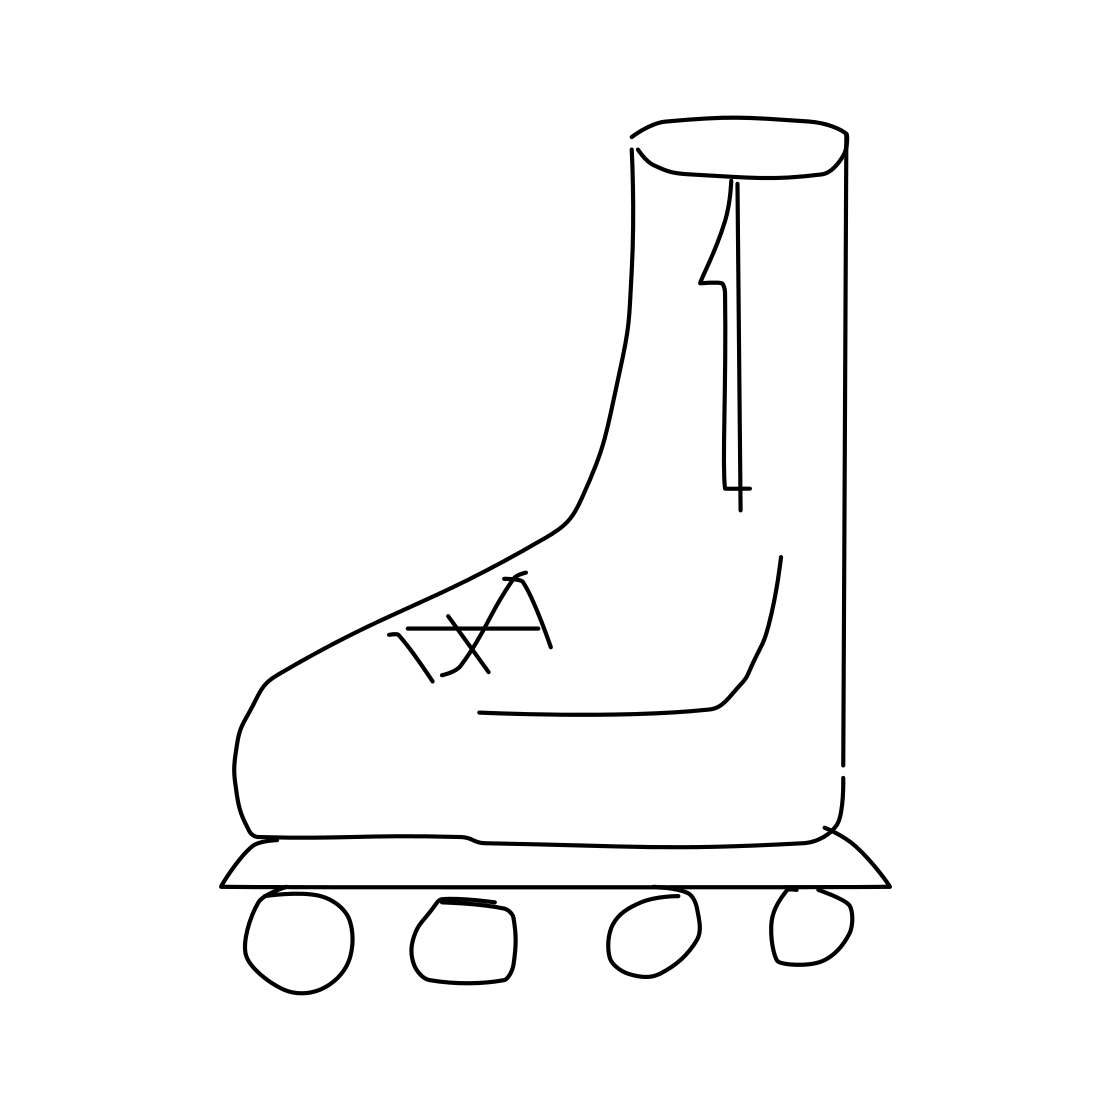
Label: rollerblades